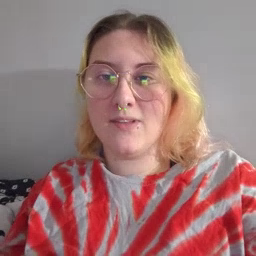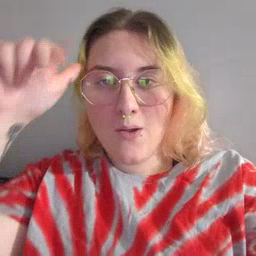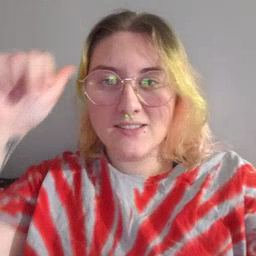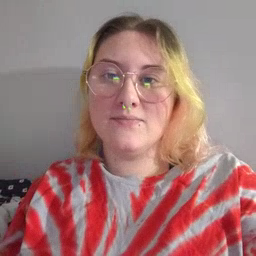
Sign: horse